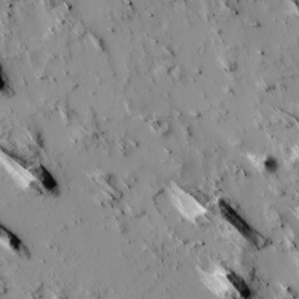
Label: non_frost